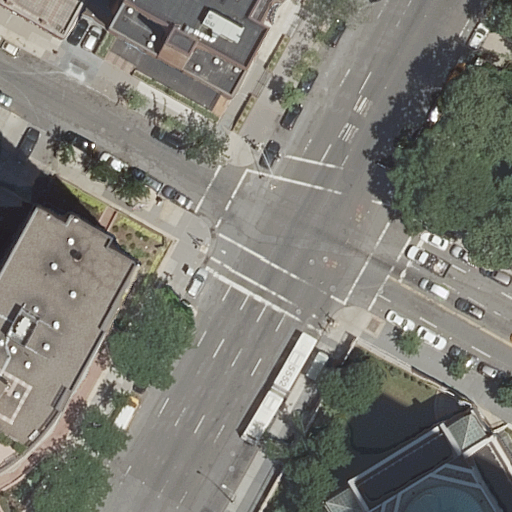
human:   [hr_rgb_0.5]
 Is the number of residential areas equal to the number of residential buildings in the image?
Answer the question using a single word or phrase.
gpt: no

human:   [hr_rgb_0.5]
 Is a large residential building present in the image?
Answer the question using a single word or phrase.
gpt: yes

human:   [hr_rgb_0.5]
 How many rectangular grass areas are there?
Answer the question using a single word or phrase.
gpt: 1

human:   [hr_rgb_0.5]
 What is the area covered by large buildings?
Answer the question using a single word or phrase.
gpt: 5222m2

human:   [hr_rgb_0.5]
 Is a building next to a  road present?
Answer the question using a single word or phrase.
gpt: yes

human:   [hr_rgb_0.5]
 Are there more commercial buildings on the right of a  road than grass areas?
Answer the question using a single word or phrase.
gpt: no

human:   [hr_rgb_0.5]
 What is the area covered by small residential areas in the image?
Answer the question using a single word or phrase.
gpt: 0m2

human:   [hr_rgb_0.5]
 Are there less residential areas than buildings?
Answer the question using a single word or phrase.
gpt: yes

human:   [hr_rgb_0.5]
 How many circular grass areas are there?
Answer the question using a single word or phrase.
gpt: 0

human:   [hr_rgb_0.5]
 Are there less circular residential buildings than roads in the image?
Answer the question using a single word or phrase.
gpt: yes

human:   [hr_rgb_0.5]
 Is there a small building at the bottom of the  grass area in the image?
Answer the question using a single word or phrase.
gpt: no

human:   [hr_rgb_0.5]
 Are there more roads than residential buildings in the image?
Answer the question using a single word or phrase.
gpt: yes

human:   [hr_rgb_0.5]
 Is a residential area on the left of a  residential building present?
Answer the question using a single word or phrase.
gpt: no

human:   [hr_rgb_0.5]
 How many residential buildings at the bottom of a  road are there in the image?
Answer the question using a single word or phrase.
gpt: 1

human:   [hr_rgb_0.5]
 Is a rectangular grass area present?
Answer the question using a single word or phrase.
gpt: yes

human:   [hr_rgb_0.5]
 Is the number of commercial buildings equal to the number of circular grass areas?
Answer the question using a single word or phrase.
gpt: yes

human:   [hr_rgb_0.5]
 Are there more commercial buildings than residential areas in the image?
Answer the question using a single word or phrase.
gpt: no

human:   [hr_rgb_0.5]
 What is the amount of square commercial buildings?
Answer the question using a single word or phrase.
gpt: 0

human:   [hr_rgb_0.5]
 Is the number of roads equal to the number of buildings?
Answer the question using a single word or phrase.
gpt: no

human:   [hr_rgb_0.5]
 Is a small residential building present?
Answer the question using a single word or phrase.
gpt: no

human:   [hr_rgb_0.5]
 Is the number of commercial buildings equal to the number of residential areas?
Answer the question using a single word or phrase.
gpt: no

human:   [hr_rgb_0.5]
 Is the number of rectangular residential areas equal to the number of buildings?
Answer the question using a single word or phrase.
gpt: no

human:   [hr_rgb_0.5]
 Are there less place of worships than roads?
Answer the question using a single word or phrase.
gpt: yes

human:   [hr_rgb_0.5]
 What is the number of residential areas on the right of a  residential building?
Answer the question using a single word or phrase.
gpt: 1

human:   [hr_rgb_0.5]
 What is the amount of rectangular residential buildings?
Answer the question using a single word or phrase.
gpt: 0

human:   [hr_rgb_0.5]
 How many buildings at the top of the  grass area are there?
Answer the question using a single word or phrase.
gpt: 2

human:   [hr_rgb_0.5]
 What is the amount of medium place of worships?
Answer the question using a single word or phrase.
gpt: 1

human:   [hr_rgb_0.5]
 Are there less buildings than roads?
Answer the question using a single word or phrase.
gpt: yes

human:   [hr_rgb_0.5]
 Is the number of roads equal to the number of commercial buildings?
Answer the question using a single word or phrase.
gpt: no

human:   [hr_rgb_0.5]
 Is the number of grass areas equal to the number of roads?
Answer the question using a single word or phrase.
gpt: no

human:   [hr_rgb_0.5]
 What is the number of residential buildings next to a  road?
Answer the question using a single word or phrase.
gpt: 2

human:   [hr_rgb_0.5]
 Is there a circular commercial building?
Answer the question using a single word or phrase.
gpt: no

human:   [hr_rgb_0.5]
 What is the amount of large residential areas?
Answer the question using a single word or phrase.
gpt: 1

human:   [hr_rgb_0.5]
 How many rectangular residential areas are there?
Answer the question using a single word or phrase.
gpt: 0

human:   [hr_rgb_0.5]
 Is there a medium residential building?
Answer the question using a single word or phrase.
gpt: no

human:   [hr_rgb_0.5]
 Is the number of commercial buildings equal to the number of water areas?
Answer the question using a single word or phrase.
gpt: yes